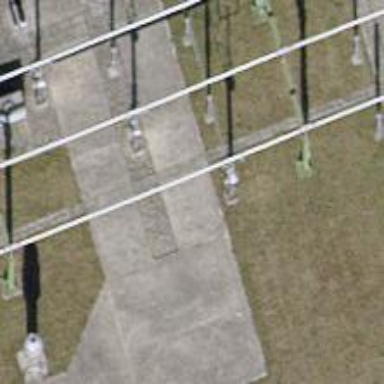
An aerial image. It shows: Busbar power line.